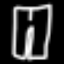
Label: pants